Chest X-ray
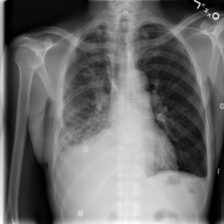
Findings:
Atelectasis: negative
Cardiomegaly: negative
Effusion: negative
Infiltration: positive
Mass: negative
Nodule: negative
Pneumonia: negative
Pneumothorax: negative
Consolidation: negative
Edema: negative
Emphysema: negative
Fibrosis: negative
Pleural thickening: negative
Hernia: negative